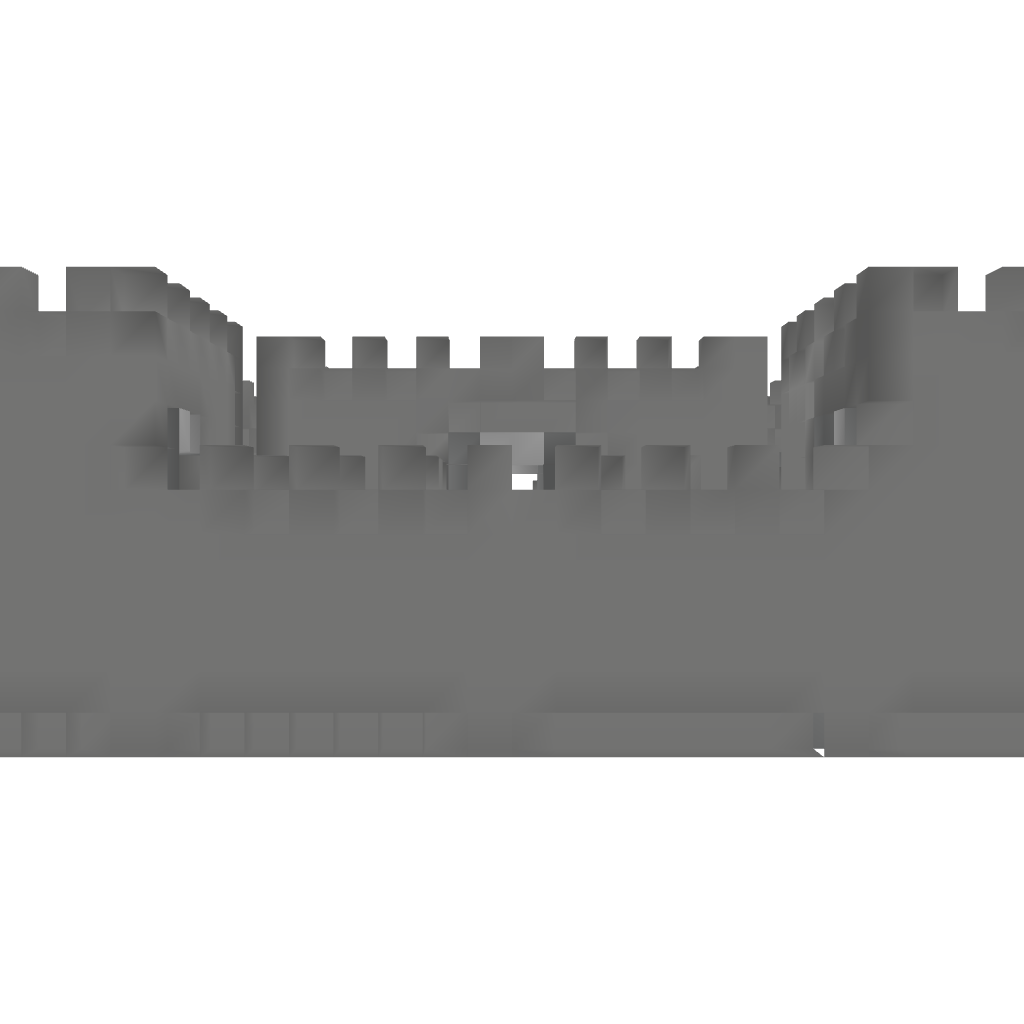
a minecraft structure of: Ultima Online Housing - Castle